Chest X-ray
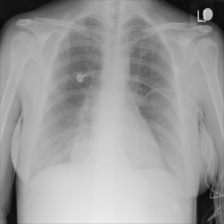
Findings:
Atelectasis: negative
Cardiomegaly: negative
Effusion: negative
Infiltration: negative
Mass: positive
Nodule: negative
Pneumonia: negative
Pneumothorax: negative
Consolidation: negative
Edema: negative
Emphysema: negative
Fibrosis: negative
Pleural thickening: negative
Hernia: negative